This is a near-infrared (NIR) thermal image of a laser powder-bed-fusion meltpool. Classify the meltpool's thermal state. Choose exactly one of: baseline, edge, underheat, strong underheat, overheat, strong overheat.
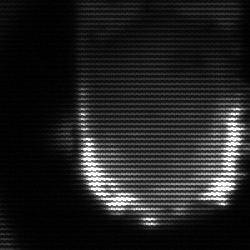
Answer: baseline